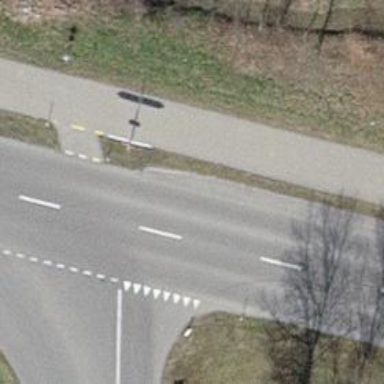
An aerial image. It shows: Asphalt cycleway.